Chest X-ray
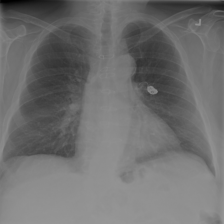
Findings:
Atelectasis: negative
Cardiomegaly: negative
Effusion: negative
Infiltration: negative
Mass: negative
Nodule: negative
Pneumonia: negative
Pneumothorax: negative
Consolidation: negative
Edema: negative
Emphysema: negative
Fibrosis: negative
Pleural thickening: negative
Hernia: negative